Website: bh-photo
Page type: address-validator
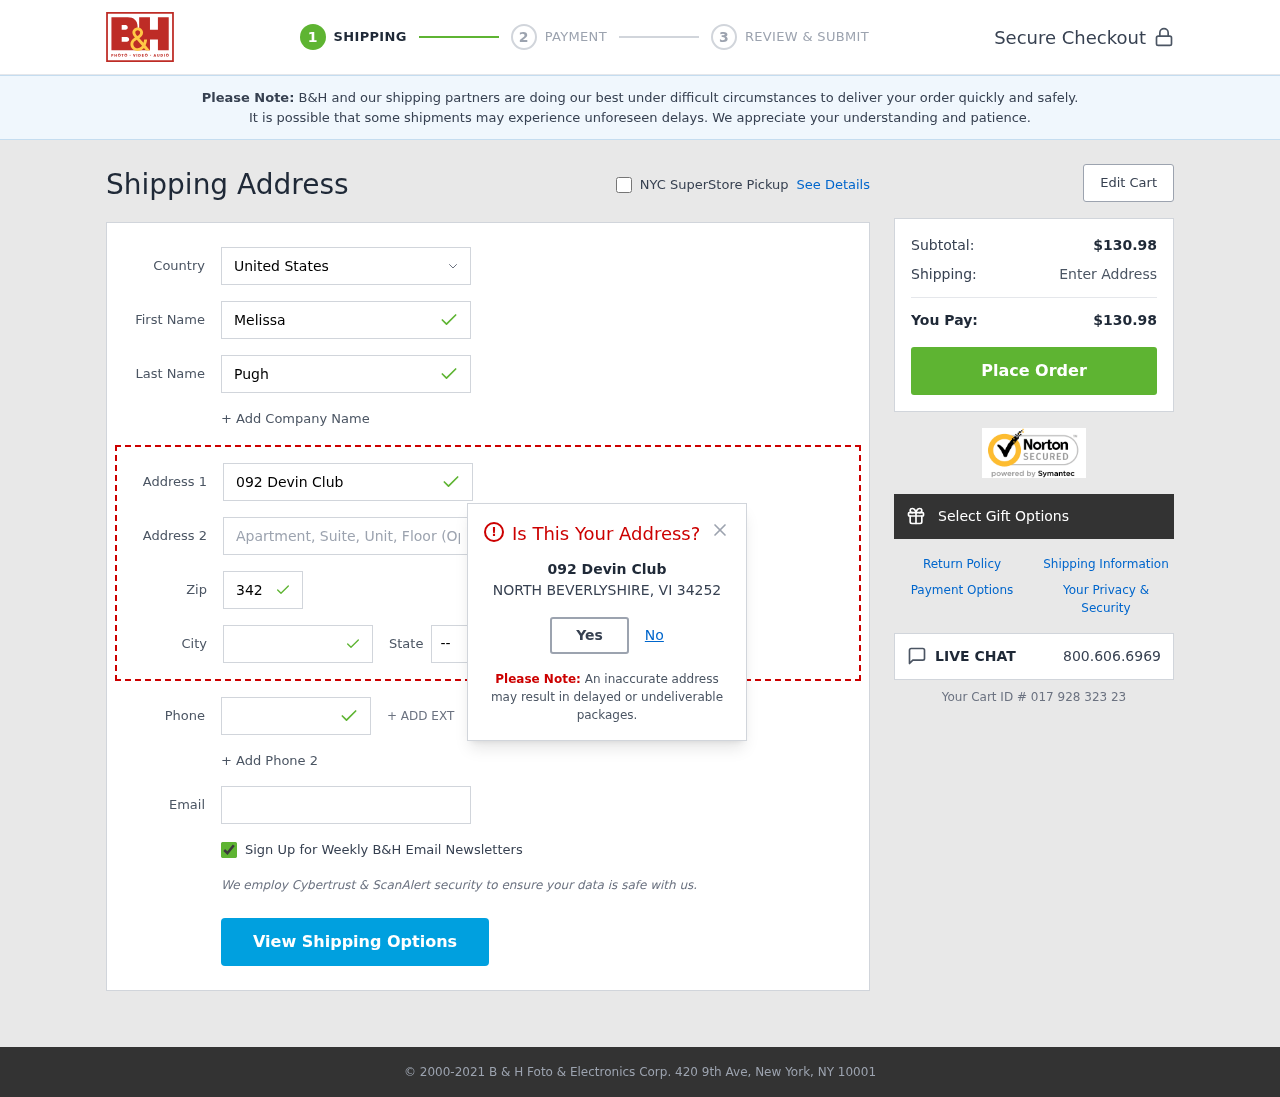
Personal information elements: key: PII_CITY
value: North Beverlyshire
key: PII_COUNTRY
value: United States
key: PII_EMAIL
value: melissa_pugh@hotmail.com
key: PII_FIRSTNAME
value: Melissa
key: PII_LASTNAME
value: Pugh
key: PII_PHONE
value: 2869853691
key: PII_POSTCODE
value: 34252
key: PII_STATE_ABBR
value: VI
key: PII_STREET
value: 092 Devin Club
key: PII_CITY_MODAL
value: NORTH BEVERLYSHIRE
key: PII_STATE
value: VI
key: PII_POSTCODE_FULL
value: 34252
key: PII_POSTCODE_NUMERIC
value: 34252
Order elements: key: ORDER_SUBTOTAL
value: $130.98
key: ORDER_TOTAL
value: $130.98
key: ORDER_ID
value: Your Cart ID # 017 928 323 23